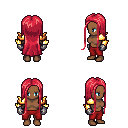
a pixel art fantasy rpg character, female body template, human, dark skin, gold arm armor, red pants, ruby red extra-long hairstyle, metal gloves, four views (front, back, left, right), 2x2 character sprite sheet, small pixel art, hard edges, no anti-aliasing